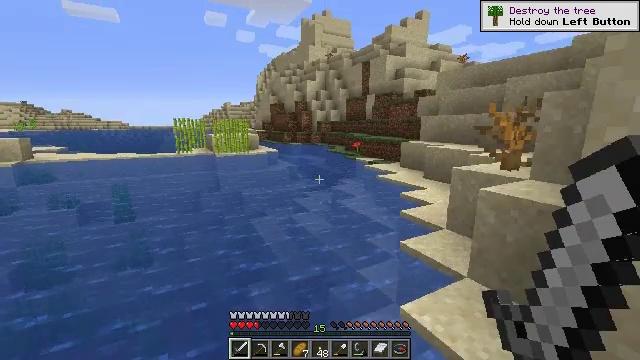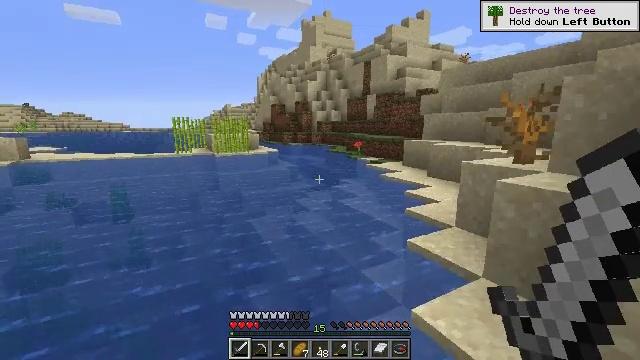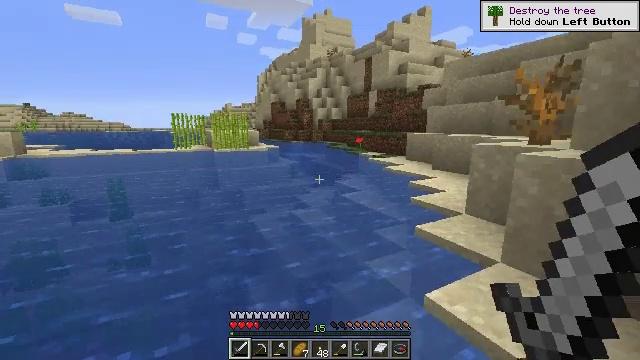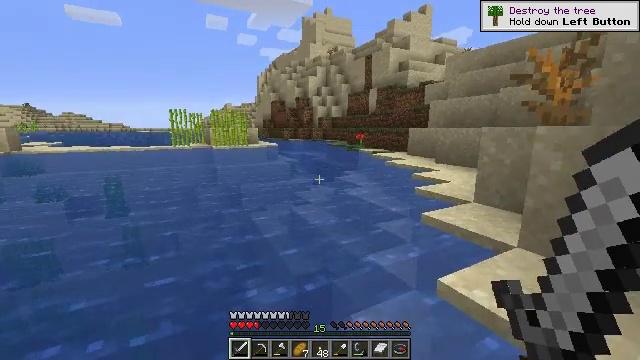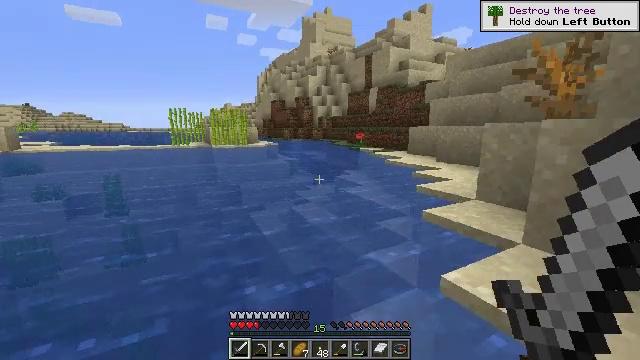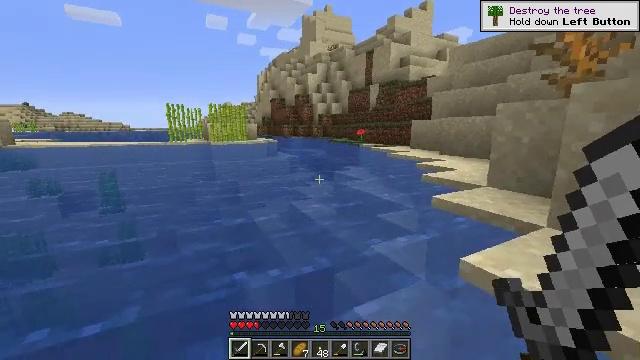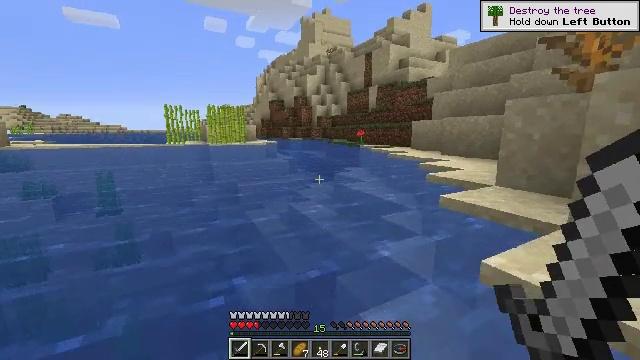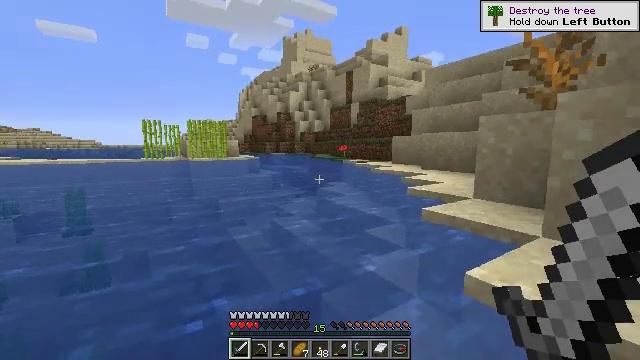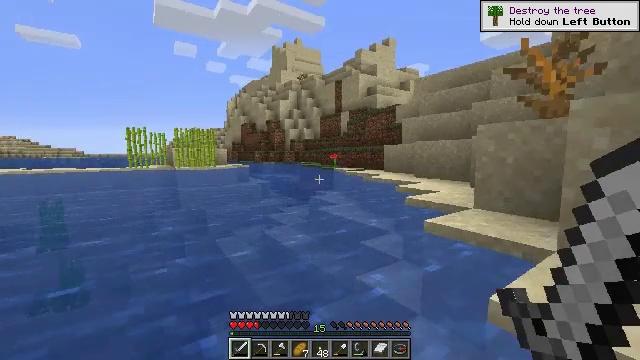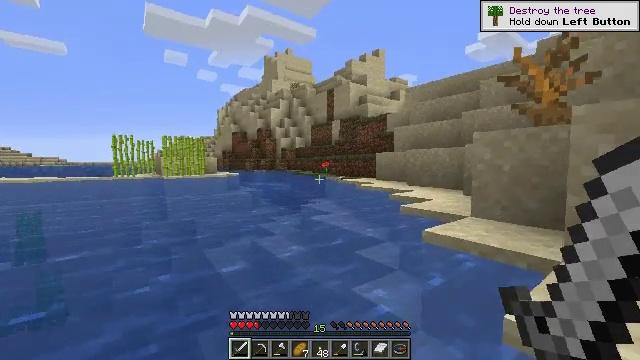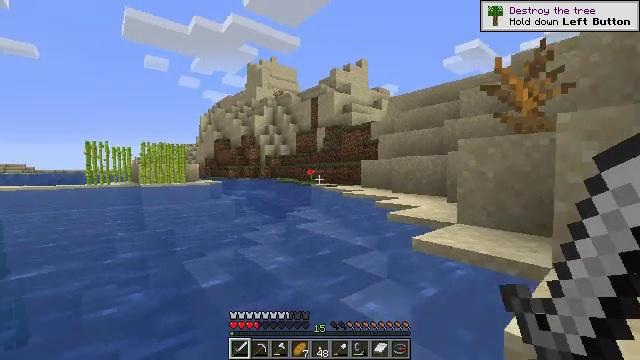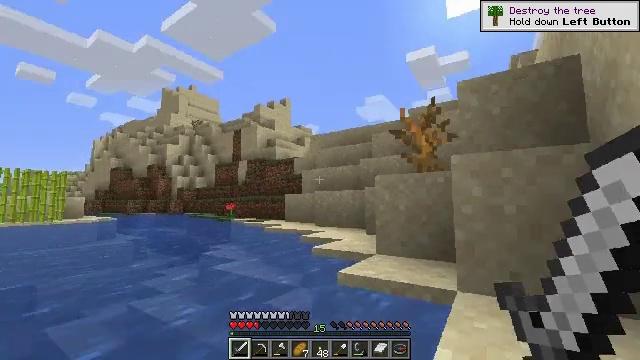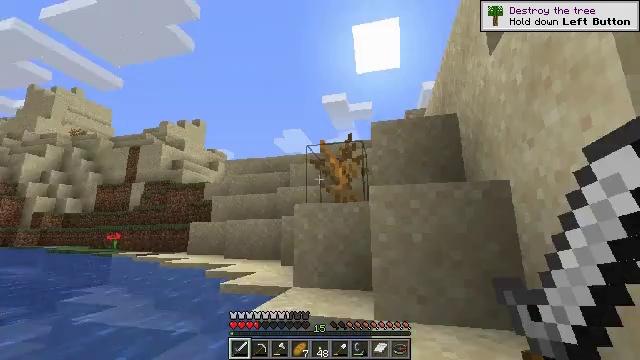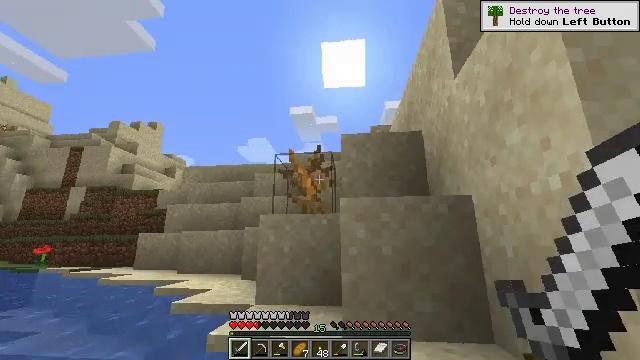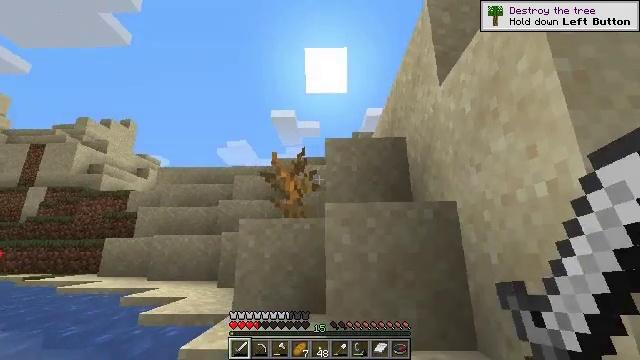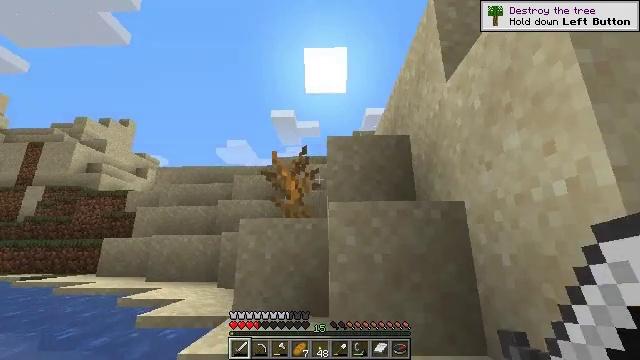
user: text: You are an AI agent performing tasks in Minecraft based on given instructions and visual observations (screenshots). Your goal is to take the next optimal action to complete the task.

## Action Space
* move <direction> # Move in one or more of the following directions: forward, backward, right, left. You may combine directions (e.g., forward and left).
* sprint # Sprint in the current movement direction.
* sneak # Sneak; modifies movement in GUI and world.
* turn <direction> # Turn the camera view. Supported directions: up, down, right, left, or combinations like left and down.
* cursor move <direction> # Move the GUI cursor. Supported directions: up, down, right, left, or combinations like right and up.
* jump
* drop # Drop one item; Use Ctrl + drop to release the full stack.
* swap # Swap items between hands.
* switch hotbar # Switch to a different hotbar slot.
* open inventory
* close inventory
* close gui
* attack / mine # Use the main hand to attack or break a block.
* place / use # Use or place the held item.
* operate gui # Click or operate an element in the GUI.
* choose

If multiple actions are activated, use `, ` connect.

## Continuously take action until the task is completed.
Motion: motion action
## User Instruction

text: Harvest the dead bush.
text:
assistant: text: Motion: move forward
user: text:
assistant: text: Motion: move forward
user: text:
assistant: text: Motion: move forward
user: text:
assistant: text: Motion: move forward
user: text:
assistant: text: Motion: move forward
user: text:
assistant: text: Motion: move forward
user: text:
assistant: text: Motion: move forward, turn right and up
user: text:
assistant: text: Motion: move forward, turn right and up
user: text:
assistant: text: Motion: move forward, turn right and up
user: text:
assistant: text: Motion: move forward, turn right and up
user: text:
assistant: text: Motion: move forward, turn right and up
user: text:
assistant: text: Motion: move forward, turn right and up
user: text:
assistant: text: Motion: move forward, turn right and up
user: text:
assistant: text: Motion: move forward, turn right and up
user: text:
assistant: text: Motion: move forward, attack / mine
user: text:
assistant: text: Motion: move forward, attack / mine
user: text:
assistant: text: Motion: move forward, attack / mine
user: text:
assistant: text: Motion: move forward, attack / mine
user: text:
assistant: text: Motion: move forward
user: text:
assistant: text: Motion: move forward
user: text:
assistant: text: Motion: move forward
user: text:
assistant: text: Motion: move forward
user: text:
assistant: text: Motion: move forward
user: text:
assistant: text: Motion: move forward
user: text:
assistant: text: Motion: move forward
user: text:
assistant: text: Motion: move forward
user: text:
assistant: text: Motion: move forward, attack / mine
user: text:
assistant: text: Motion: move forward, attack / mine, jump
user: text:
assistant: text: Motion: move forward, attack / mine, jump
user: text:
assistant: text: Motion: move forward, jump